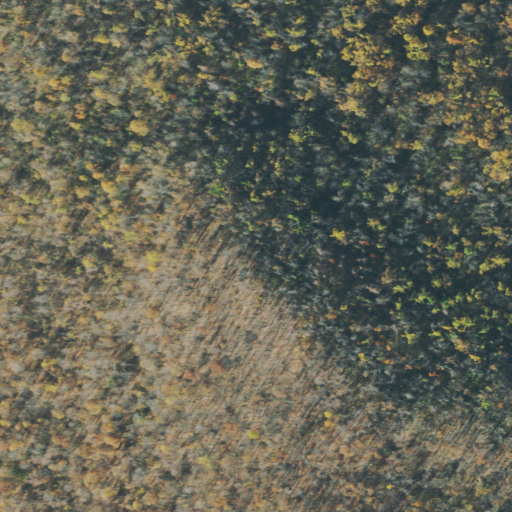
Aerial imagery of cliff(s) in Tennessee named Stephens Point containing only deciduous forest